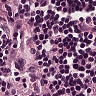
Metastatic tissue present: no